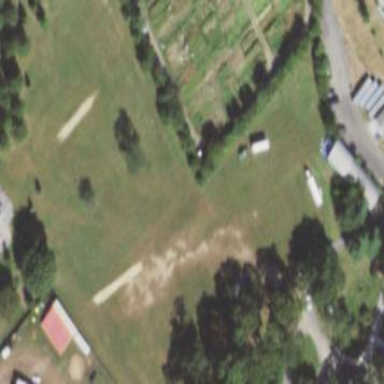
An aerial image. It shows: Cricket pitch for leisure and sport activities.